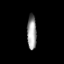
Tissue: prostate
Cell type: T cells
Senescence score: 0.3433
Nuclear area (px): 318
Mean DAPI intensity: 154.132